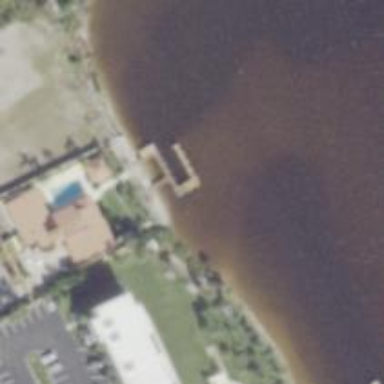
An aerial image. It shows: Man-made pier.